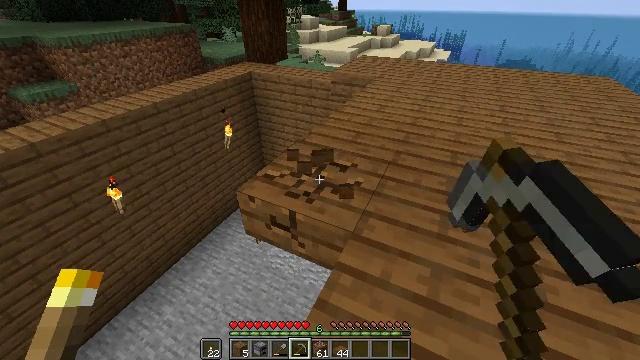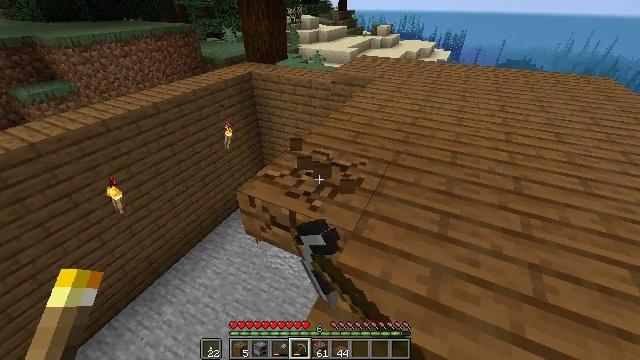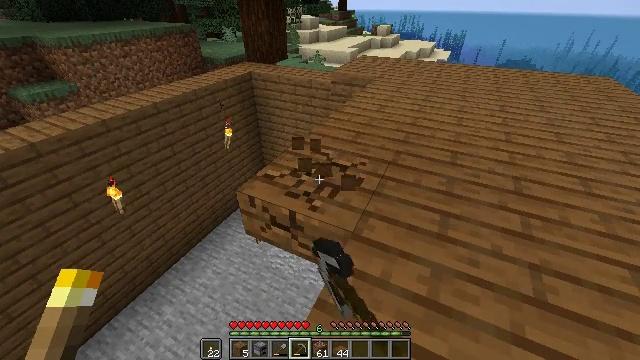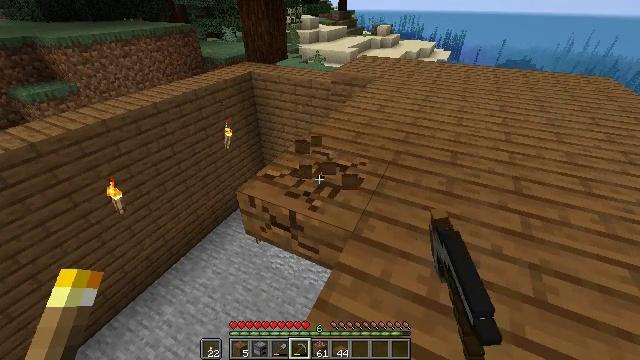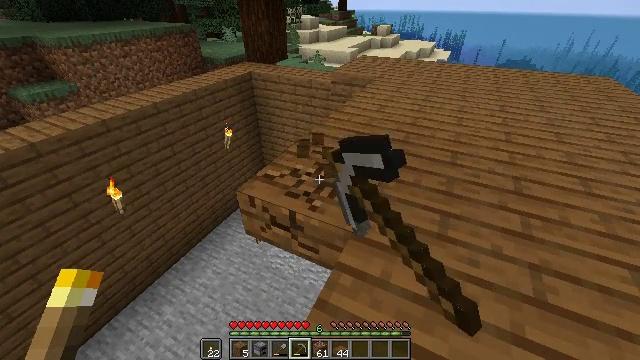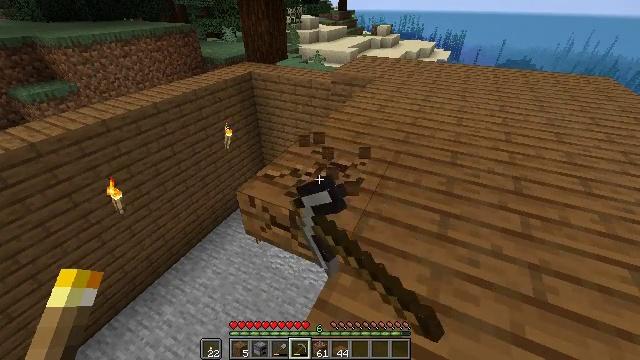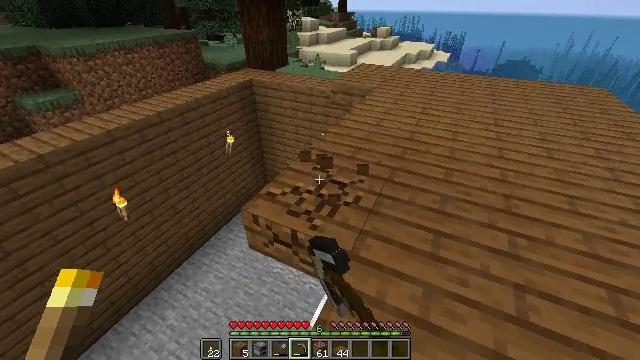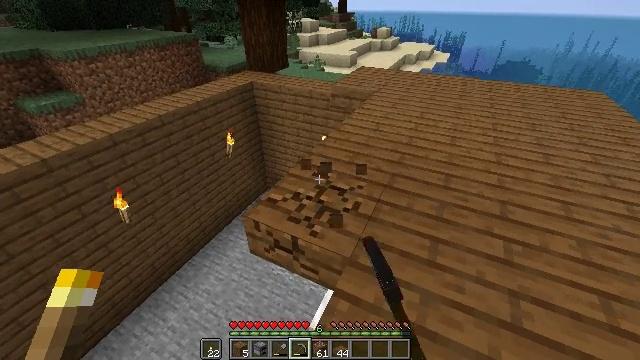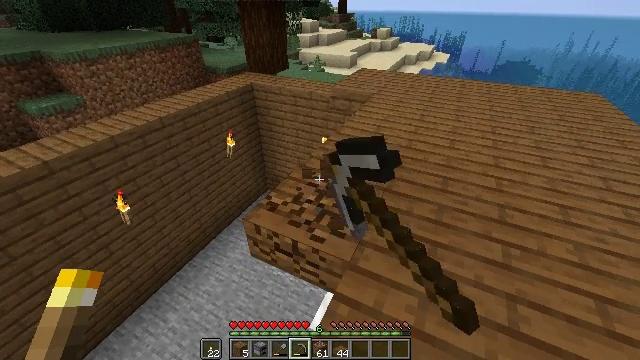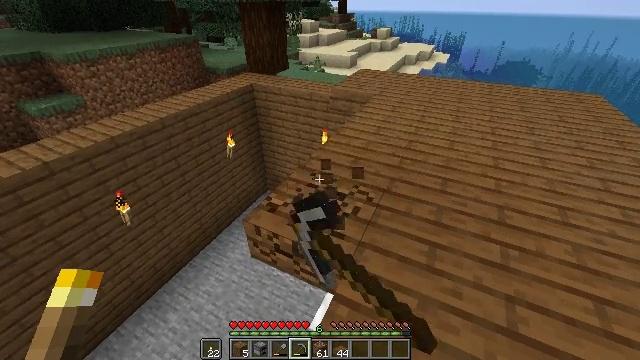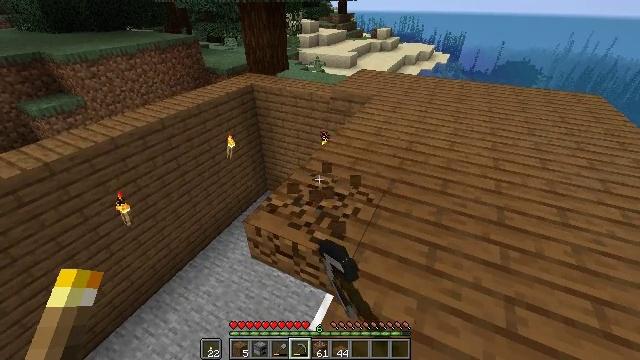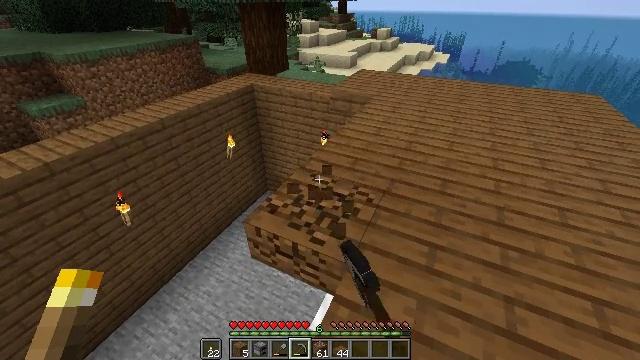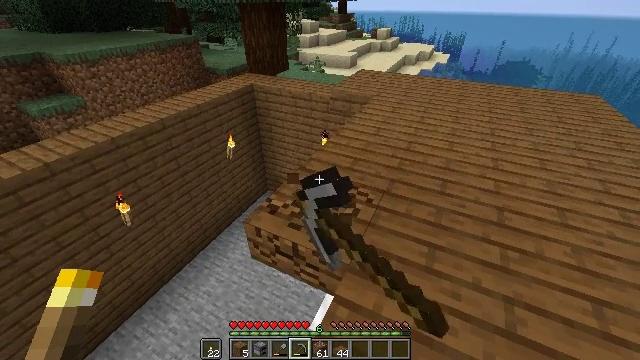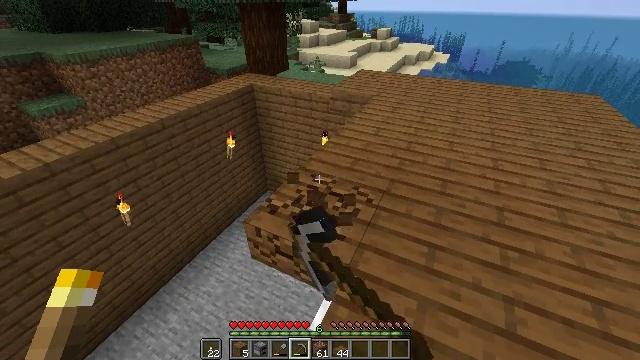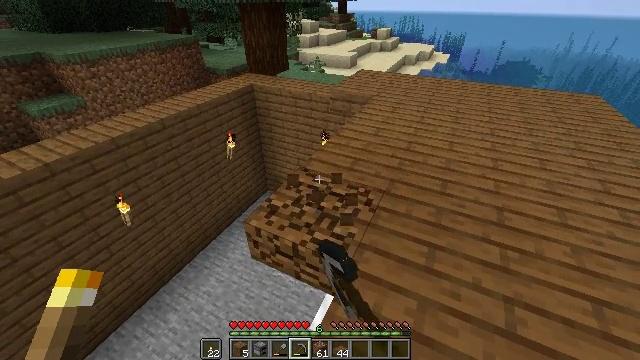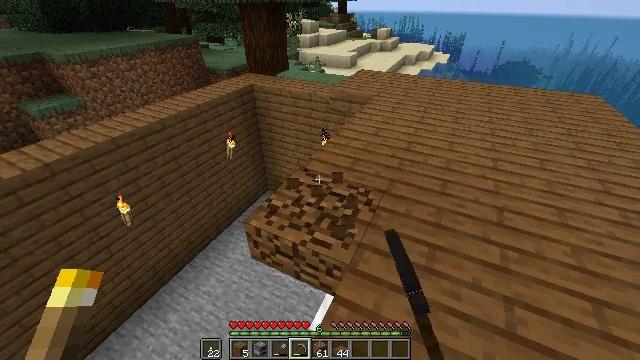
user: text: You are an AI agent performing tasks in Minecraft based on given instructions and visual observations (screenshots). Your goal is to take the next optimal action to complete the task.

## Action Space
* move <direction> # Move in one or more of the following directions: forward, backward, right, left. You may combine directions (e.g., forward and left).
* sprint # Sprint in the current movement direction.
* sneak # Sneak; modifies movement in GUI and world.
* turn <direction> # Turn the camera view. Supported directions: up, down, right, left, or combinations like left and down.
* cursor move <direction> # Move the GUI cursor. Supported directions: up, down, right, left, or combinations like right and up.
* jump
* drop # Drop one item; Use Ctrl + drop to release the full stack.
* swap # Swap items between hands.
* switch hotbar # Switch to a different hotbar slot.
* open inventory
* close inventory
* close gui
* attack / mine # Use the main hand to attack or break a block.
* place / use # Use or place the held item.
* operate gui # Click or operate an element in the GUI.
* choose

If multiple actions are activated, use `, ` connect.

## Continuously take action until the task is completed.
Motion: motion action
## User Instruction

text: Gather the spruce slab by holding left button.
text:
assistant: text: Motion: sneak, attack / mine
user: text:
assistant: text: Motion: sneak, attack / mine
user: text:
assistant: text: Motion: sneak, attack / mine
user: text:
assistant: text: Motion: attack / mine
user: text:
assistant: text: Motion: attack / mine
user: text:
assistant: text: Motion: attack / mine
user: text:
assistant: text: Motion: attack / mine
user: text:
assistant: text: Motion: attack / mine
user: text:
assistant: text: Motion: attack / mine
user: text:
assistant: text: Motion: attack / mine
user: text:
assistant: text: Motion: attack / mine
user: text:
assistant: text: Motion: attack / mine
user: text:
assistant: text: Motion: attack / mine
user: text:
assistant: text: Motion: attack / mine
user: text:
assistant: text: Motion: attack / mine
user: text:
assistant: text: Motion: attack / mine
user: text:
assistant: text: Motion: attack / mine
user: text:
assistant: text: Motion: attack / mine
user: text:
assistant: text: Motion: attack / mine
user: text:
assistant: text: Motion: attack / mine
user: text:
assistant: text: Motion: attack / mine
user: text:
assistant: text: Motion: attack / mine
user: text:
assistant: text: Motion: attack / mine
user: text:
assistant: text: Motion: attack / mine
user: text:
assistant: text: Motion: attack / mine
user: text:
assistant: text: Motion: attack / mine
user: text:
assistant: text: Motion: turn right, attack / mine
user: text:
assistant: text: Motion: turn right and up, attack / mine
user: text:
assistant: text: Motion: attack / mine
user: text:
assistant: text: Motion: attack / mine